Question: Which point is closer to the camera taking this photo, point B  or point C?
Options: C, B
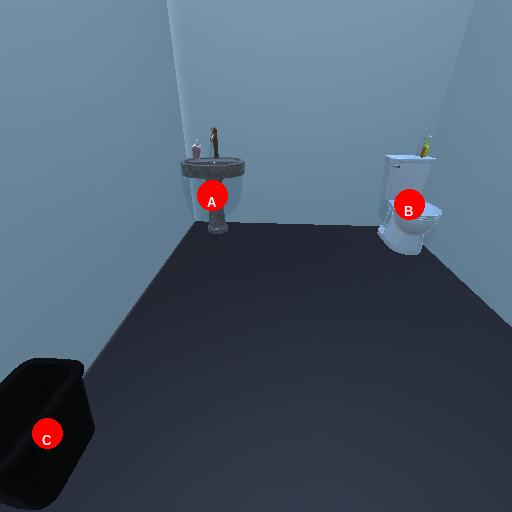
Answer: C